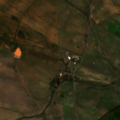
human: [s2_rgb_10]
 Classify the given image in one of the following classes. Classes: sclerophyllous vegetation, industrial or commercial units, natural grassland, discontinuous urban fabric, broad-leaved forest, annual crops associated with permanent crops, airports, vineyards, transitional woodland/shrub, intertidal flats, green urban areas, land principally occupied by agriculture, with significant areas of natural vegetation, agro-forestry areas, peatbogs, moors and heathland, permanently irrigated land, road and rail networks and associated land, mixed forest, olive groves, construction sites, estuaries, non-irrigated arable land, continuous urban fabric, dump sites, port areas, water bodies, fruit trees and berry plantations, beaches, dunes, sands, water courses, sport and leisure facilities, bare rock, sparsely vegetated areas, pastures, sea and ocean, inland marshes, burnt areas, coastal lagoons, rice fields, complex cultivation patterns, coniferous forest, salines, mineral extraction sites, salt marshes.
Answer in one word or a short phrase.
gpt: non-irrigated arable land